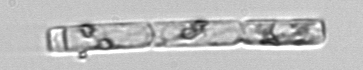
Label: Guinardia_delicatula